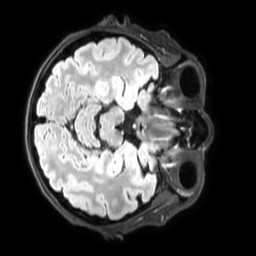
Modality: FLAIR
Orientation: axial
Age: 44
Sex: female
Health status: healthy
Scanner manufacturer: philips
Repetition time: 4.8 s
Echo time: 0.2761 s